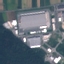
Land use / land cover: Industrial